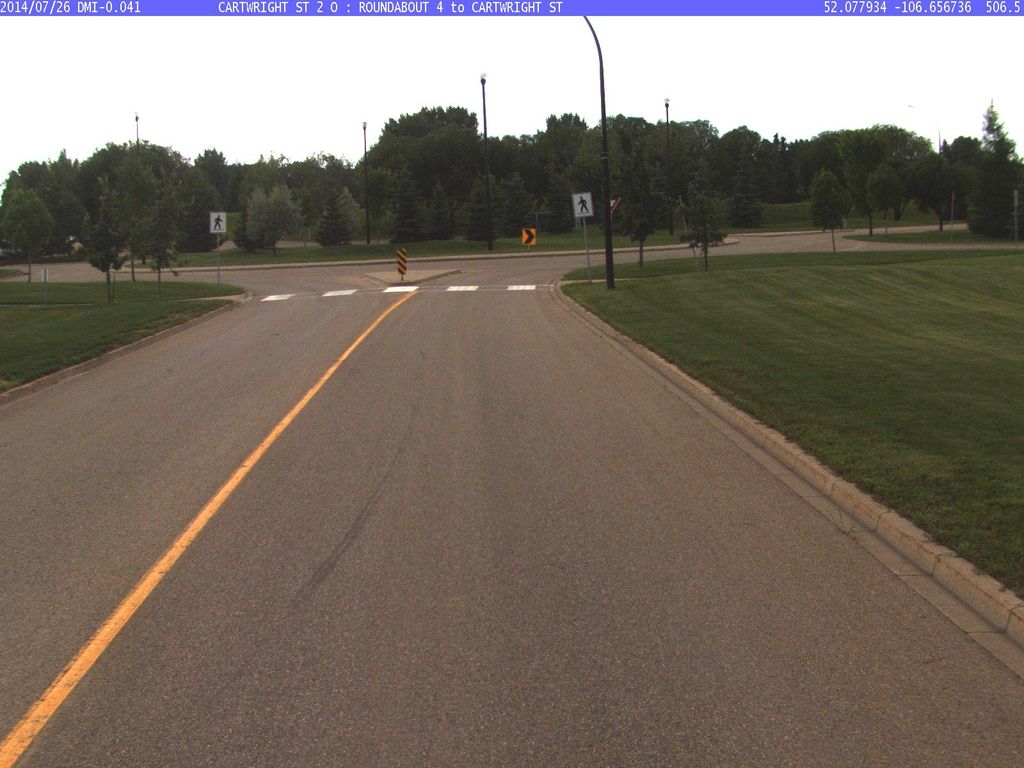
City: saskatoon